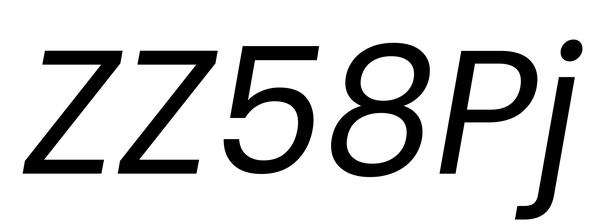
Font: Poppins-Italic